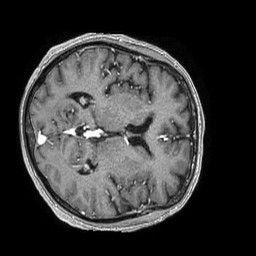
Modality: T1w
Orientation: axial
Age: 74
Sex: male
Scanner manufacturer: philips
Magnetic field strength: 1.5 T
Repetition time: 0.007565 s
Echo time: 0.003437 s